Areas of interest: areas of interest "Changshu Golf Club"
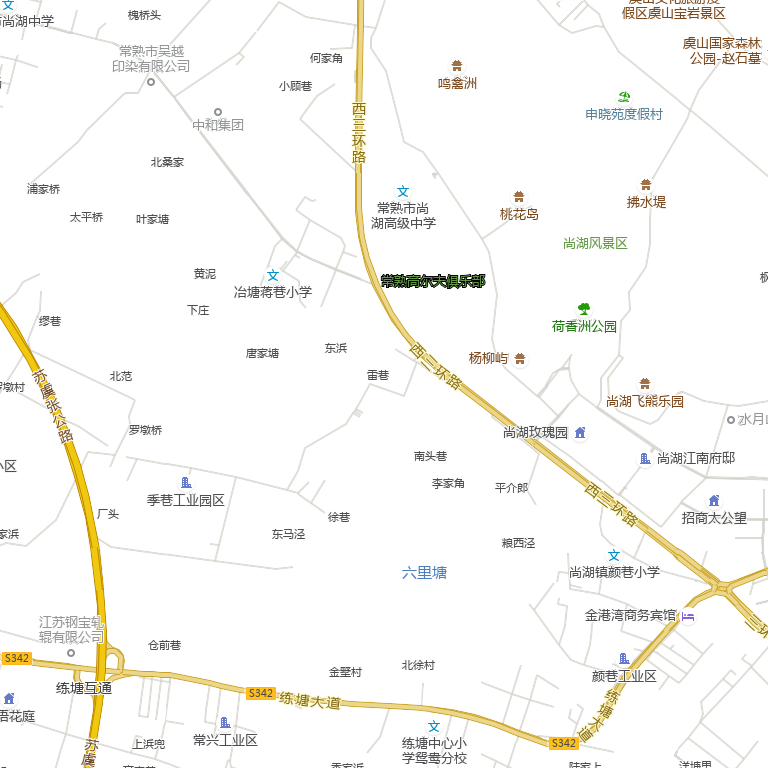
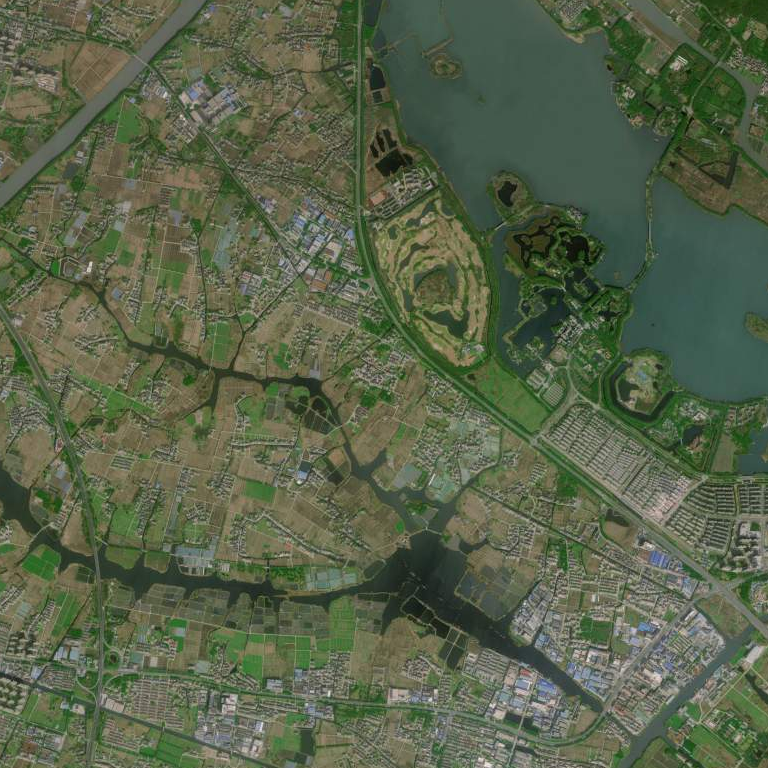